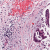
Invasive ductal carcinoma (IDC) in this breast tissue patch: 0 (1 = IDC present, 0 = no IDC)